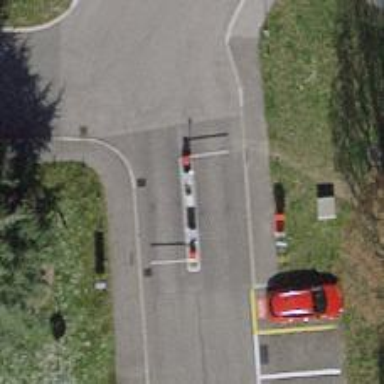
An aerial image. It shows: Lift gate barrier.